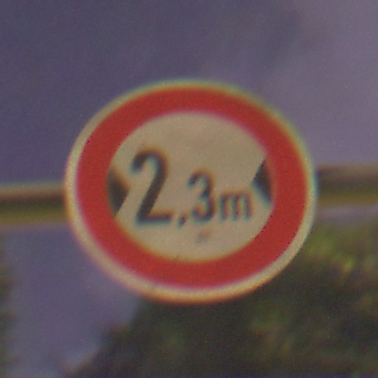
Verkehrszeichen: TatsaechlicheBreite2Komma3
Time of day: Night
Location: Outdoor (Suburban)
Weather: PartlyCloudy
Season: NotSpecified
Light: Artificial